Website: lowes
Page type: billing-address
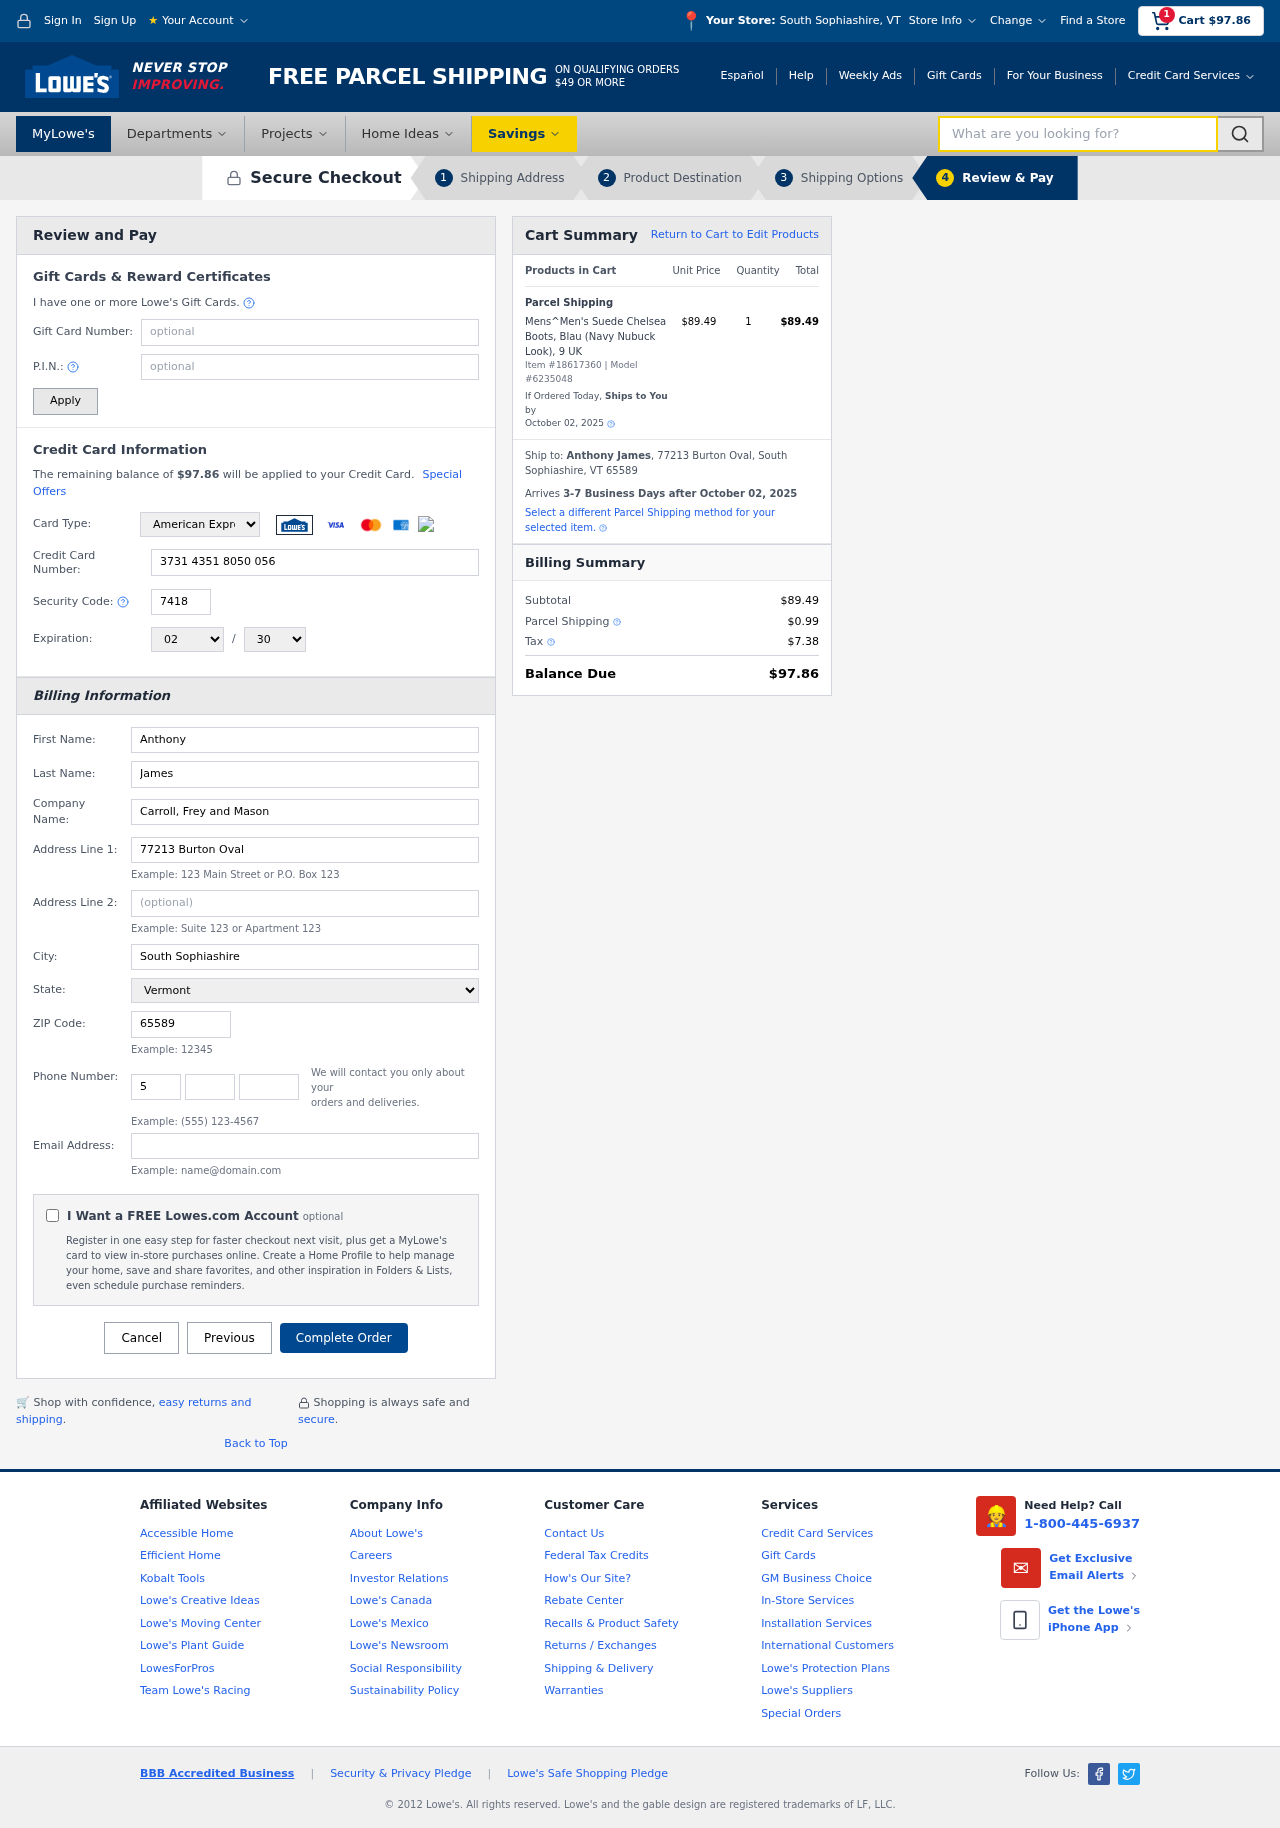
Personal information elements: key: PII_CARD_CVV
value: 7418
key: PII_CARD_EXPIRY_MONTH
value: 02
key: PII_CARD_EXPIRY_YEAR
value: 30
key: PII_CARD_NUMBER
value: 3731 4351 8050 056
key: PII_CARD_TYPE
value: American Express
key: PII_CITY
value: South Sophiashire
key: PII_CITY_STATE
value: South Sophiashire, VT
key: PII_COMPANY
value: Carroll, Frey and Mason
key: PII_EMAIL
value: ajames@yahoo.com
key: PII_FIRSTNAME
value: Anthony
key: PII_FULLNAME
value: Anthony James
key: PII_LASTNAME
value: James
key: PII_PHONE_AREA
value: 557
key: PII_PHONE_PREFIX
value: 563
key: PII_PHONE_SUFFIX
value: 1080
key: PII_POSTCODE
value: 65589
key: PII_STATE
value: Vermont
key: PII_STREET
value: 77213 Burton Oval
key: PII_CITY_STATE_ZIP
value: South Sophiashire, VT 65589
Product elements: key: PRODUCT1_NAME
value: Mens^Men's Suede Chelsea Boots, Blau (Navy Nubuck Look), 9 UK
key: PRODUCT1_PRICE
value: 89.49
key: PRODUCT1_QUANTITY
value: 1
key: PRODUCT_ITEM_NUMBER
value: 18617360
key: PRODUCT_MODEL_NUMBER
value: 6235048
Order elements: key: ORDER_SUBTOTAL
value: $97.86
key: ORDER_TOTAL
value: $97.86
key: ORDER_SHIPPING_DATE
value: October 02, 2025
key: ORDER_SUBTOTAL
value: $89.49
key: ORDER_DELIVERY_DATE
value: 3-7 Business Days after October 02, 2025
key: ORDER_SHIPPING_DATE2
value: October 02, 2025
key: ORDER_SUBTOTAL2
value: $89.49
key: ORDER_SHIPPING_COST
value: $0.99
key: ORDER_TAX
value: $7.38
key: ORDER_TOTAL2
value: $97.86
Search elements: key: HEADER_SEARCH
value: What are you looking for?